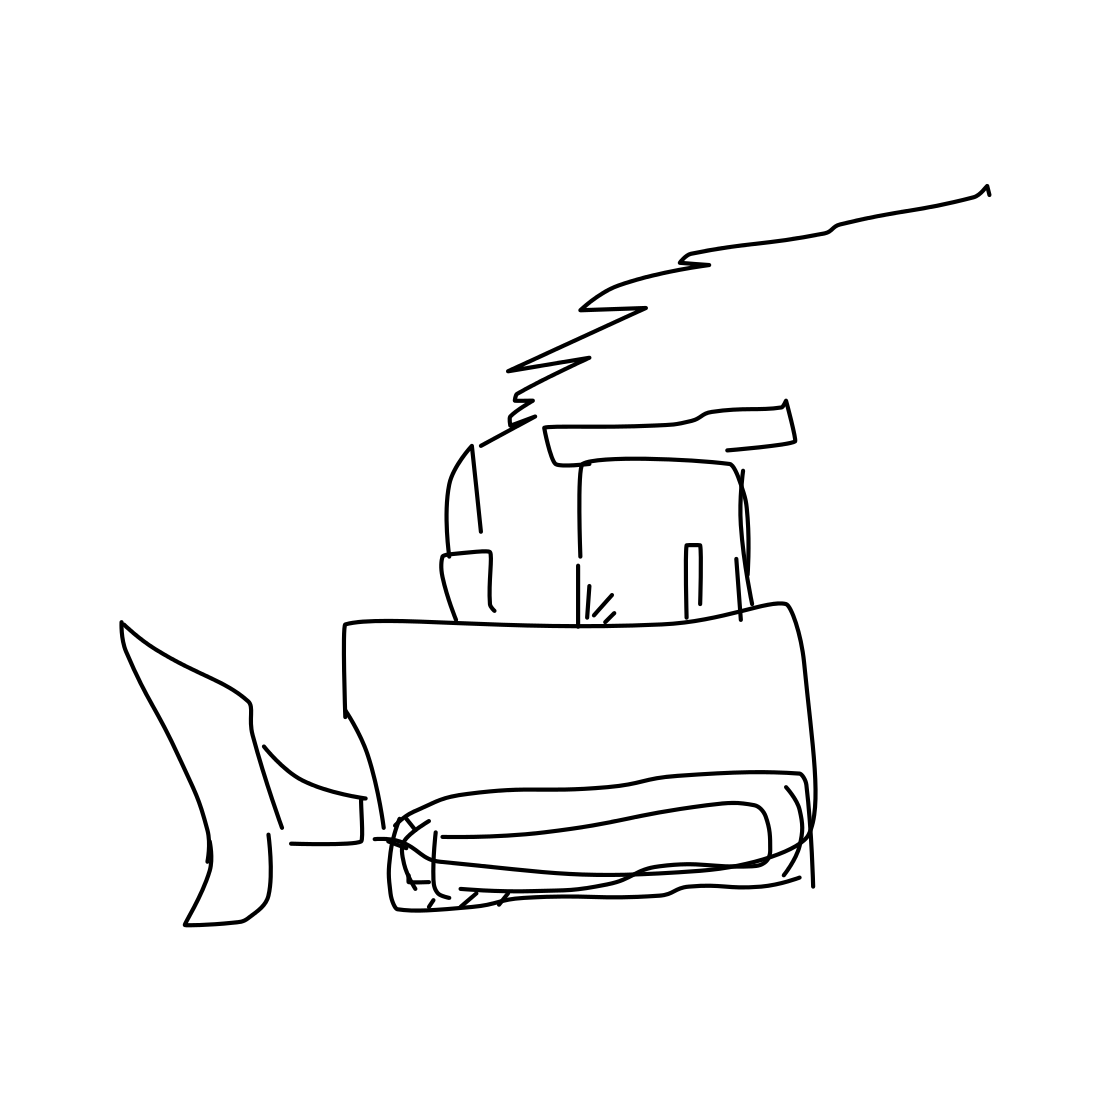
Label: bulldozer